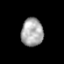
Tissue: prostate
Cell type: T cells
Senescence score: 0.1991
Nuclear area (px): 604
Mean DAPI intensity: 167.947